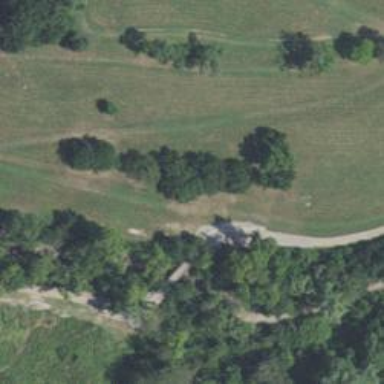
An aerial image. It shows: Disc golf tee.